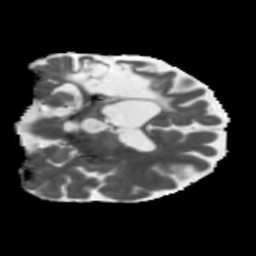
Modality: MD
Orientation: coronal
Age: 46
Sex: male
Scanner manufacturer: siemens
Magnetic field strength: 3 T
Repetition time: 5.47 s
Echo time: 0.0854 s